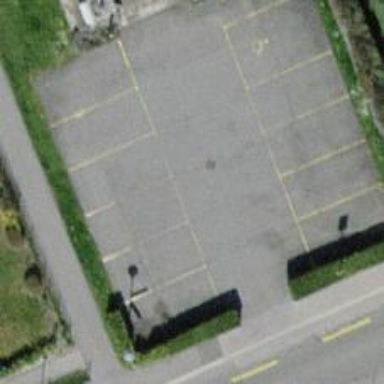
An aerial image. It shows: Parking lane designated for parking.